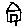
Label: house